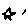
Label: star